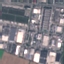
Label: Industrial